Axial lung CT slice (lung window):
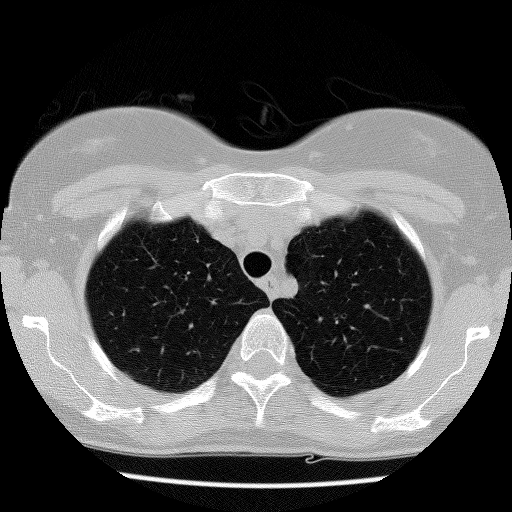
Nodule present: no